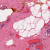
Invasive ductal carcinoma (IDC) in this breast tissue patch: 0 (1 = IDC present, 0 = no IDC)